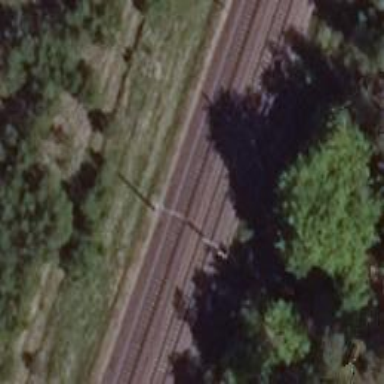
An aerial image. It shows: Milestone along the railway track with catenary mast.